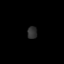
Tissue: lung
Cell type: Others
Senescence score: 0.6255
Nuclear area (px): 118
Mean DAPI intensity: 47.814